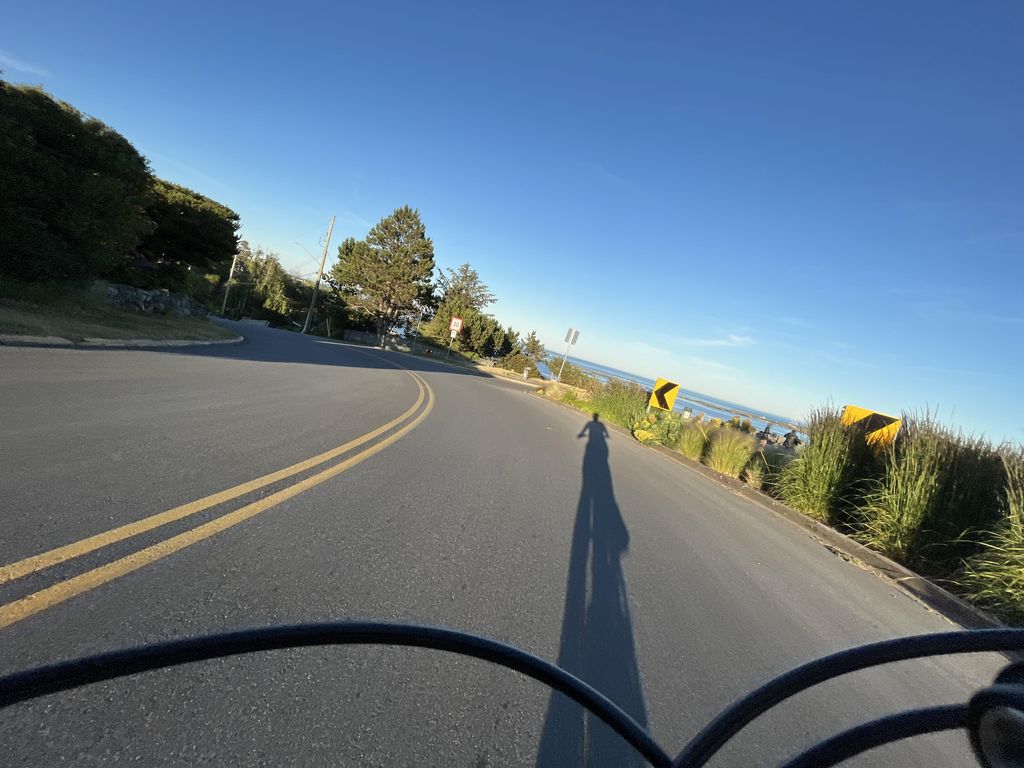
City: victoria